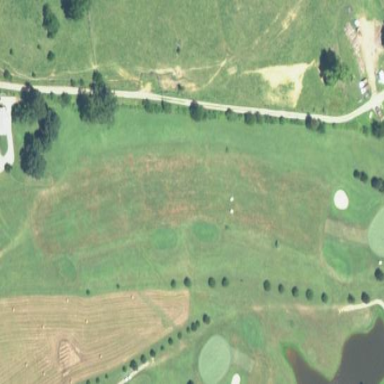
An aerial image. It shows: Grassy area designated as golf fairway.